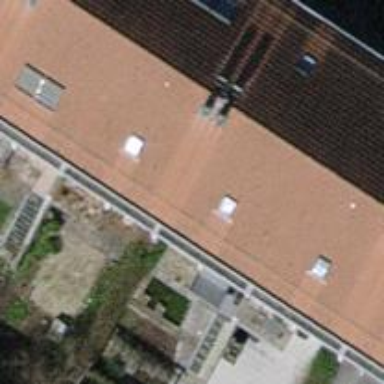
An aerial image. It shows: Terrace building.